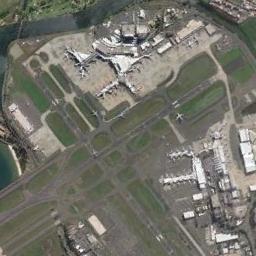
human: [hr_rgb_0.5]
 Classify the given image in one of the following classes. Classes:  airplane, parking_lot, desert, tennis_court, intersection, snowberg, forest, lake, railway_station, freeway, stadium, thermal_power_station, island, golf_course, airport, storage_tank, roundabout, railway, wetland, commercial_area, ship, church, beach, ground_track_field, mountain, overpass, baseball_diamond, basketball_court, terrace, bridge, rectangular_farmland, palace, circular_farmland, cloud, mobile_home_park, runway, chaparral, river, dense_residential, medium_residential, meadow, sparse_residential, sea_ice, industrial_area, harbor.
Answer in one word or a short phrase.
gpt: airport